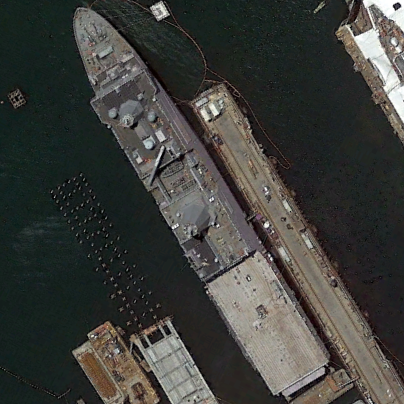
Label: combat